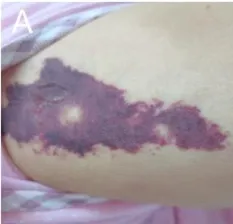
Painful skin followed by herpes, and ,purpura.
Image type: medical_photograph (other_medical_photograph)